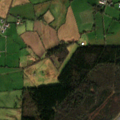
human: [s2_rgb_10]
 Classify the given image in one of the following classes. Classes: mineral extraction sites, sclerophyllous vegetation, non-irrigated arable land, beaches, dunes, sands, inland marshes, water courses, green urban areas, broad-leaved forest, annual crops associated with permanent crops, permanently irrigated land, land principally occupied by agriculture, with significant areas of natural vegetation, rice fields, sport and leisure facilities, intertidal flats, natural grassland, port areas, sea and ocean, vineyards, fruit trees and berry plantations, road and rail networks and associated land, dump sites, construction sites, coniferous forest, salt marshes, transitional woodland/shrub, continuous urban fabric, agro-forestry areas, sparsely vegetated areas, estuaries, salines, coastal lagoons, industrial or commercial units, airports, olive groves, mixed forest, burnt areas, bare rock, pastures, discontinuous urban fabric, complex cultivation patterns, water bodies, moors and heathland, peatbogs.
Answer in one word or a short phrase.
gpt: pastures, mixed forest